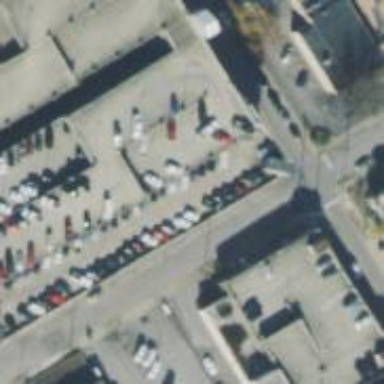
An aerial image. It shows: Multi-storey parking building.